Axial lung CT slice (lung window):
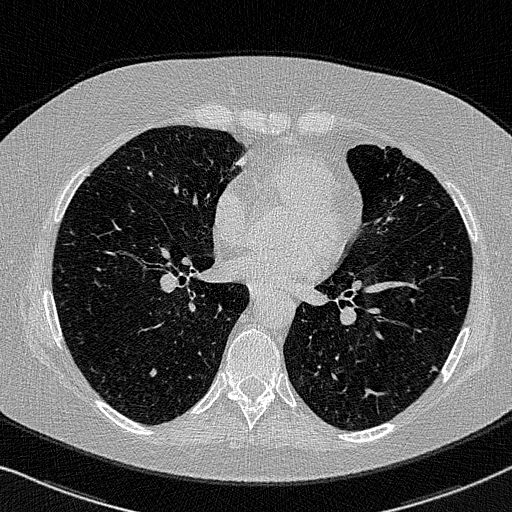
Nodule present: no